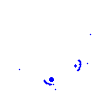
Particle: pion